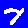
Digit: 7